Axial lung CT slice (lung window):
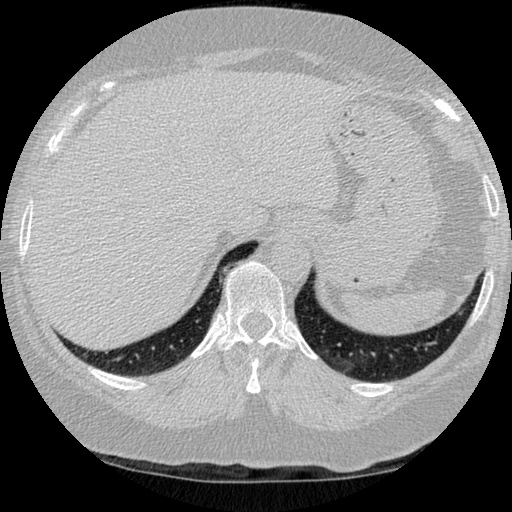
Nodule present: no